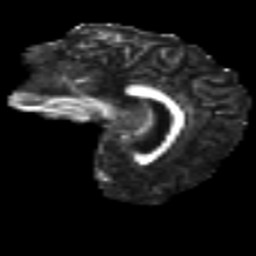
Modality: FA
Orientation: sagittal
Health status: ill
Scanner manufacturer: philips
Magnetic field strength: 3 T
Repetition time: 9 s
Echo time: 0.127 s